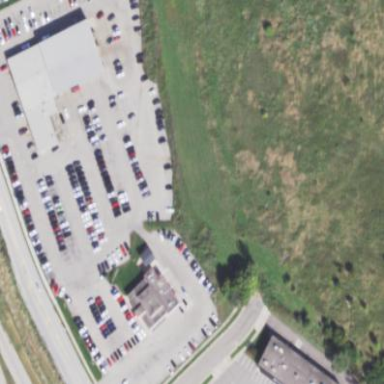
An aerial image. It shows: Commercial area.